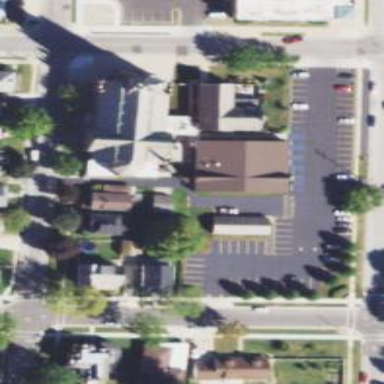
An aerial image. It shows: School.